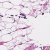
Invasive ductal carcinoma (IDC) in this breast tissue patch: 0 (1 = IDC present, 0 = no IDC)